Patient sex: M
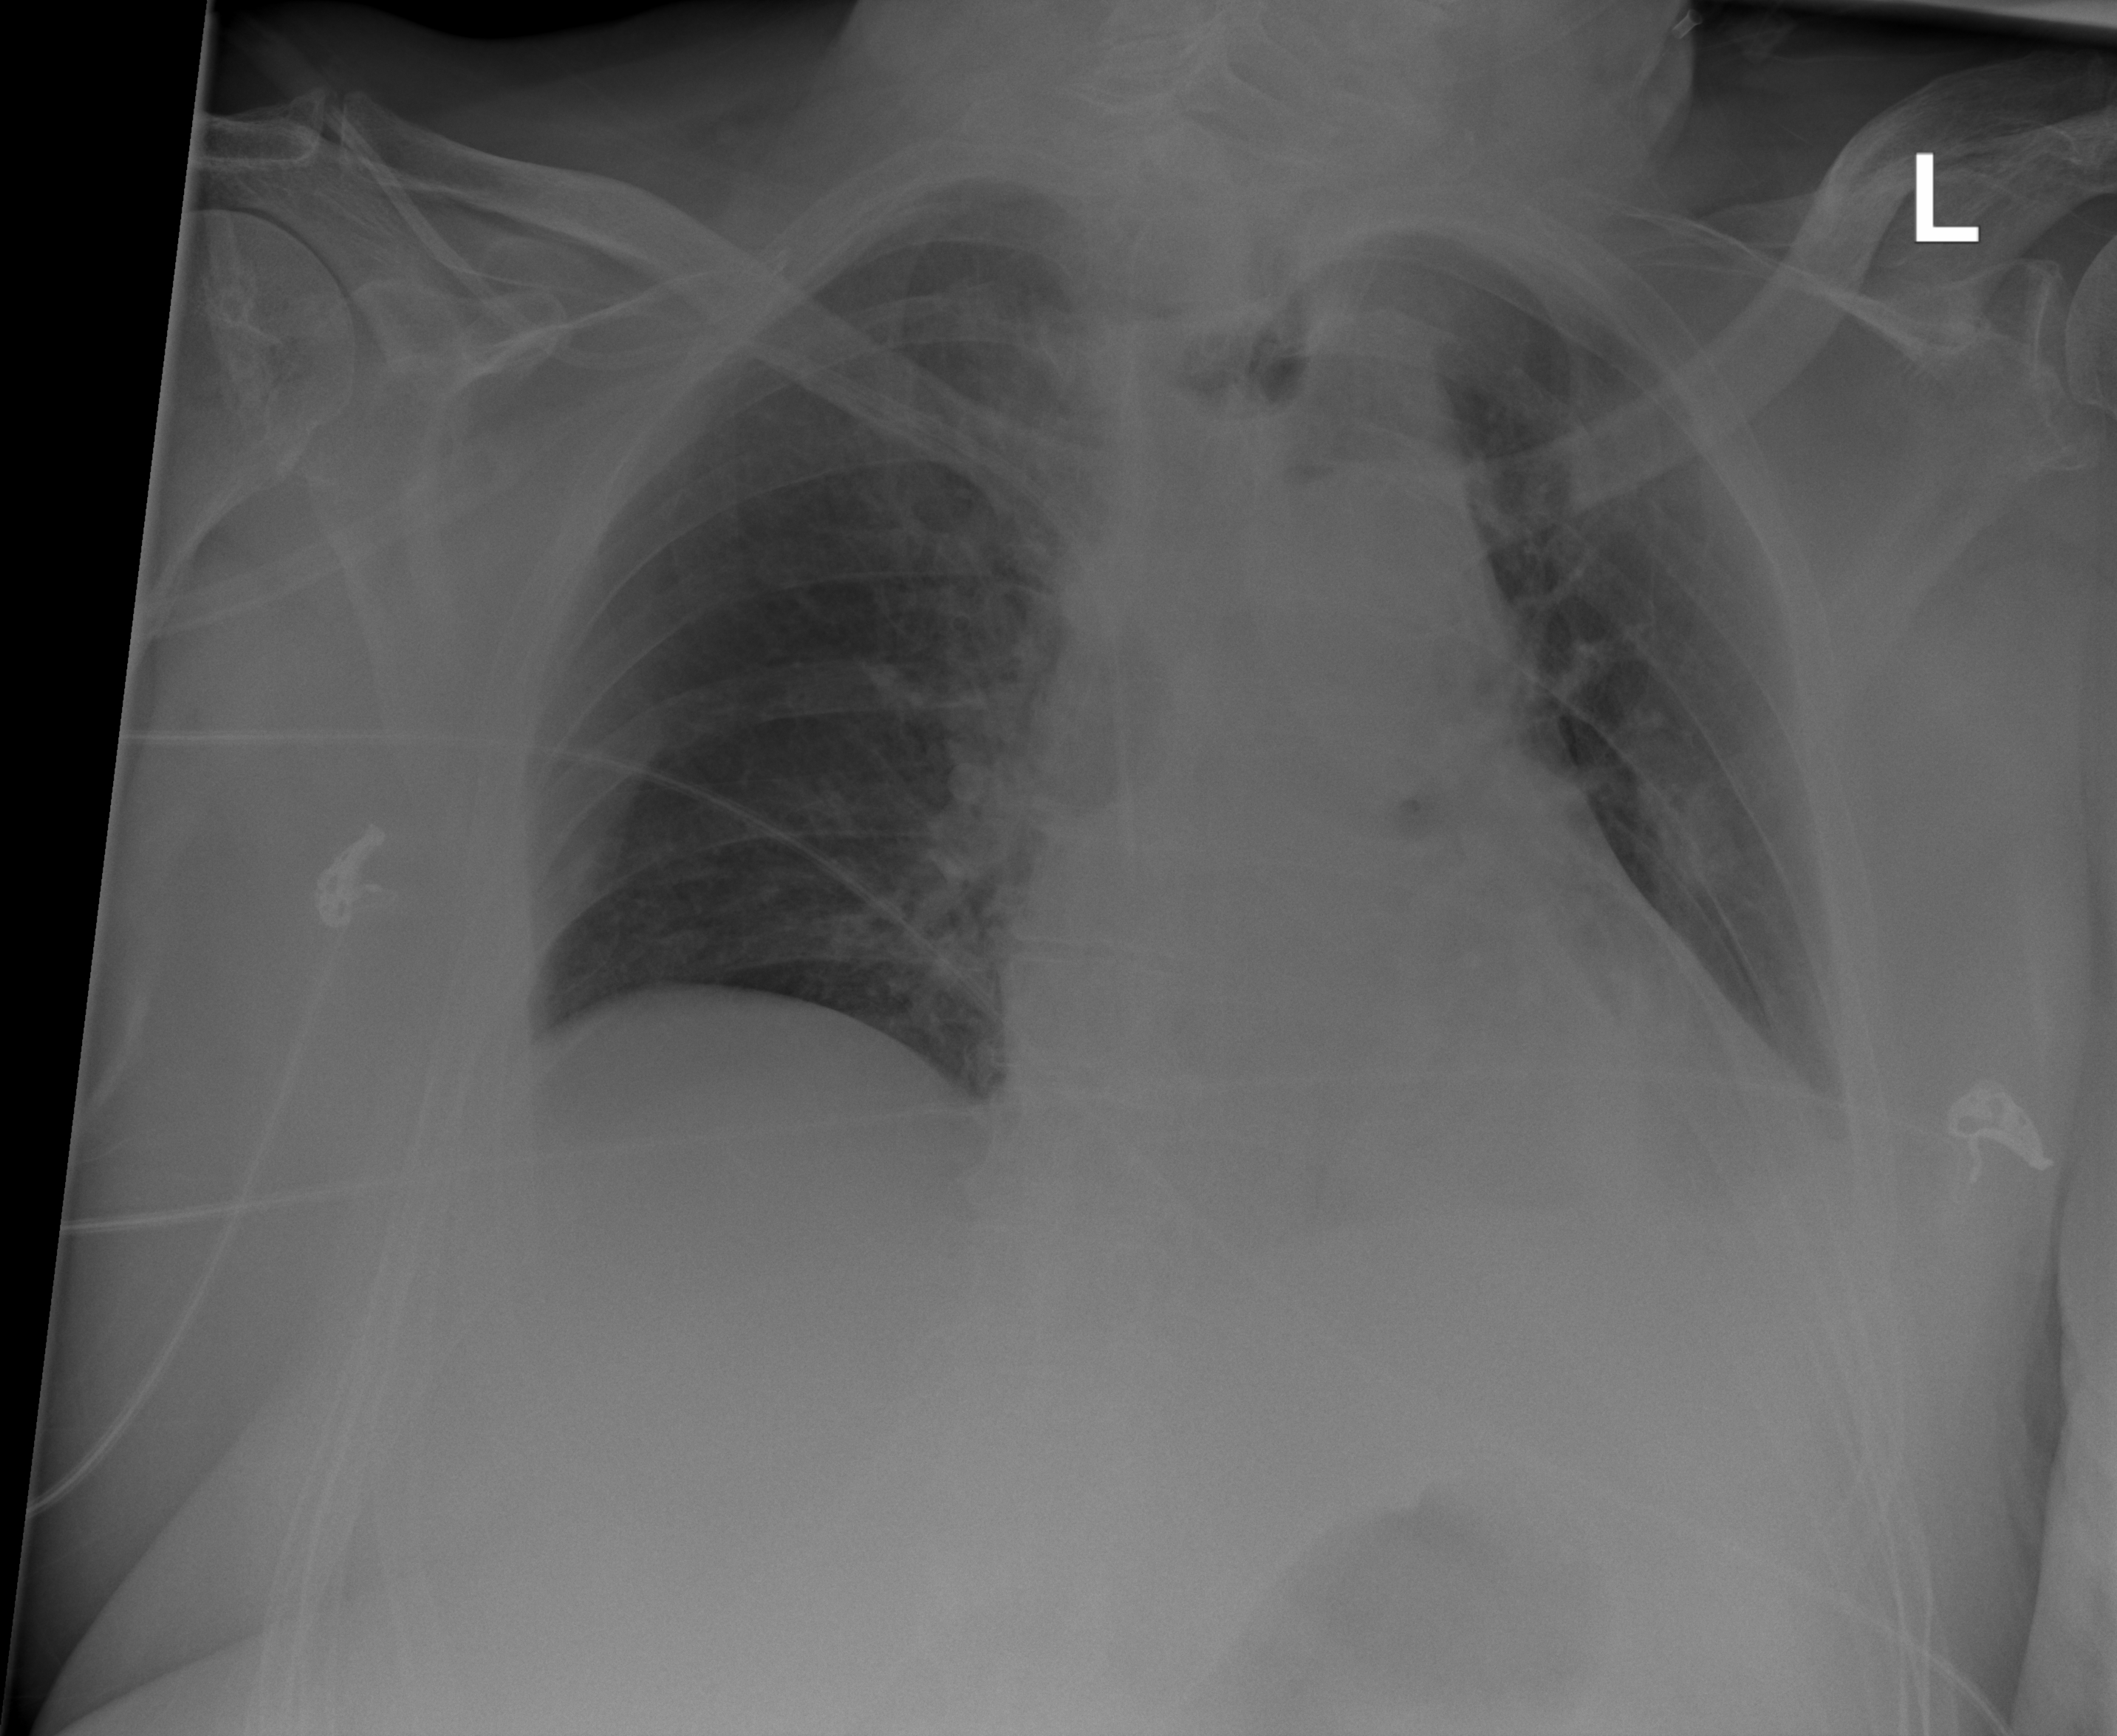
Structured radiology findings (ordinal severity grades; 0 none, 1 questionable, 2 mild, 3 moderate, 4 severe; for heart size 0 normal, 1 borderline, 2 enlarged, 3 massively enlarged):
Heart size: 1
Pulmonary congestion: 0
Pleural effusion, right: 0
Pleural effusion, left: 2
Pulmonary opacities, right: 0
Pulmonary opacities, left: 0
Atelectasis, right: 0
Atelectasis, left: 2